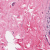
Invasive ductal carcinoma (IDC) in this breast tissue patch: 0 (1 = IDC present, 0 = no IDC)